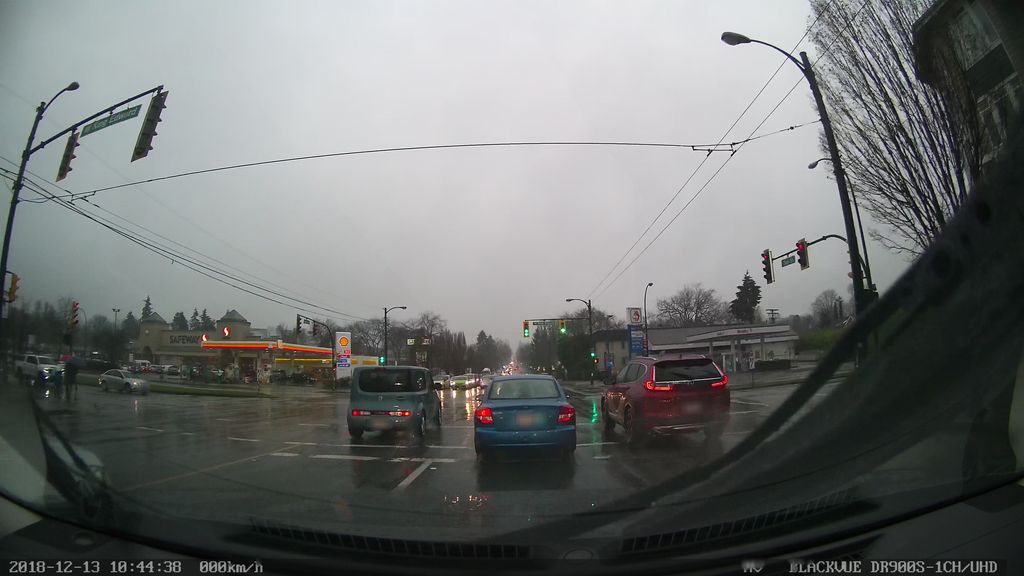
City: vancouver